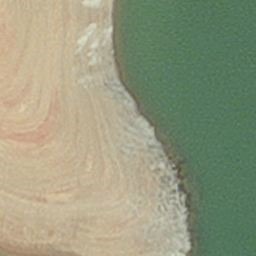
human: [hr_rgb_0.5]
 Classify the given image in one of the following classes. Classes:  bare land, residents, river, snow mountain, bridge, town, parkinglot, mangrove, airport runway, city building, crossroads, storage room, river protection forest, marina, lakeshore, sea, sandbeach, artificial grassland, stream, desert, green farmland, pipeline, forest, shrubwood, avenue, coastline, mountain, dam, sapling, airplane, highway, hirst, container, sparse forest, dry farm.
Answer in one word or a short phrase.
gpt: hirst